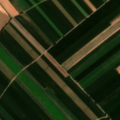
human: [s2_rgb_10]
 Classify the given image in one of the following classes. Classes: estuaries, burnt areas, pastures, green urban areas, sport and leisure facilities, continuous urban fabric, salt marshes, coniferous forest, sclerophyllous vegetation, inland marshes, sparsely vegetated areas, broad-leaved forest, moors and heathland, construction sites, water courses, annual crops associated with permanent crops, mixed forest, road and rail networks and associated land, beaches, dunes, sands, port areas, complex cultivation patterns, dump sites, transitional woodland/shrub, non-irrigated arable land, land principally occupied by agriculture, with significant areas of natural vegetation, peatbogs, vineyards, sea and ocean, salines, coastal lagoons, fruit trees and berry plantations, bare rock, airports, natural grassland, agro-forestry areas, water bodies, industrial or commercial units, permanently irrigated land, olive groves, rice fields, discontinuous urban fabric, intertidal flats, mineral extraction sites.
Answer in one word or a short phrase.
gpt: permanently irrigated land